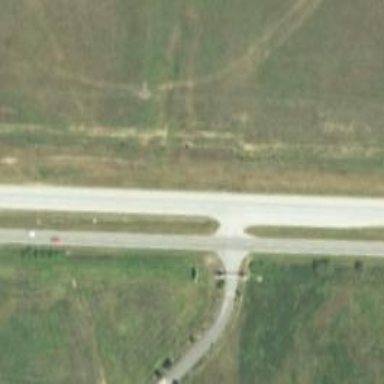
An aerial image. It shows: Secondary road that functions as expressway.